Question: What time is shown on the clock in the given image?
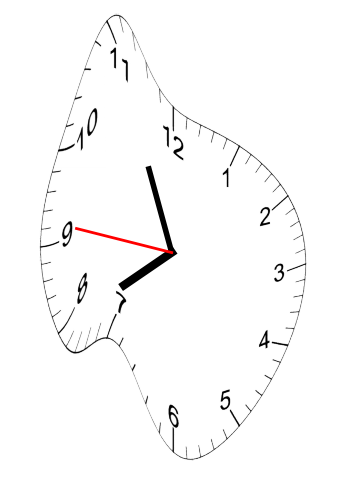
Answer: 07:55:46